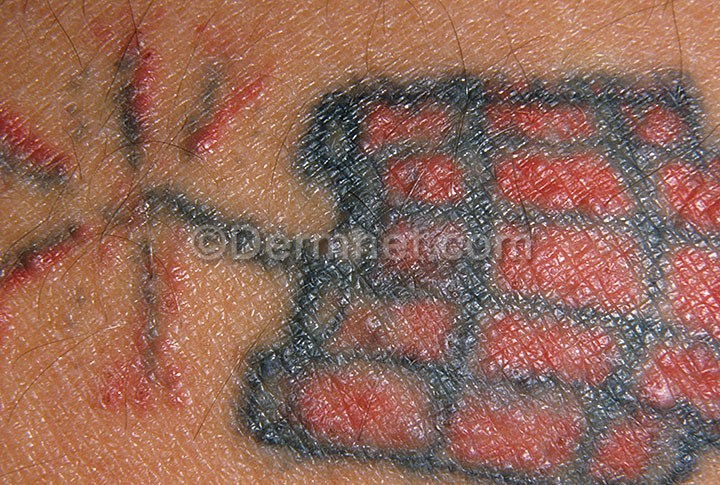
Disease: Poison Ivy Photos and other Contact Dermatitis